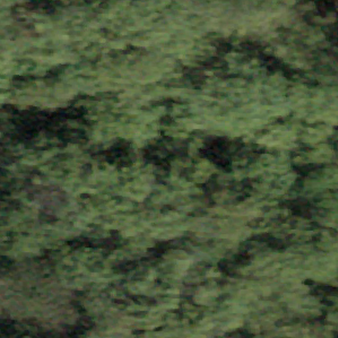
Label: other